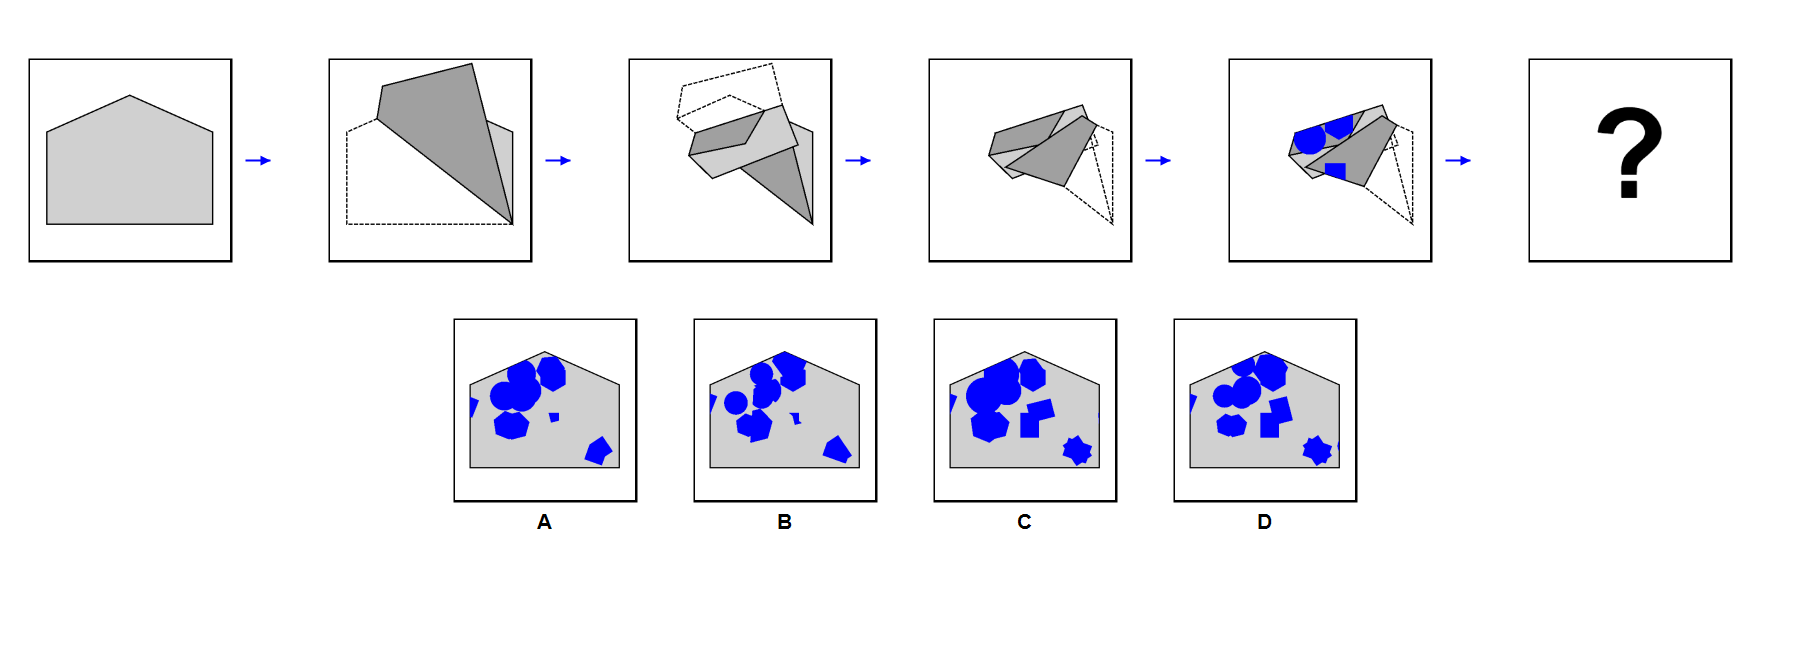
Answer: A